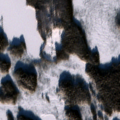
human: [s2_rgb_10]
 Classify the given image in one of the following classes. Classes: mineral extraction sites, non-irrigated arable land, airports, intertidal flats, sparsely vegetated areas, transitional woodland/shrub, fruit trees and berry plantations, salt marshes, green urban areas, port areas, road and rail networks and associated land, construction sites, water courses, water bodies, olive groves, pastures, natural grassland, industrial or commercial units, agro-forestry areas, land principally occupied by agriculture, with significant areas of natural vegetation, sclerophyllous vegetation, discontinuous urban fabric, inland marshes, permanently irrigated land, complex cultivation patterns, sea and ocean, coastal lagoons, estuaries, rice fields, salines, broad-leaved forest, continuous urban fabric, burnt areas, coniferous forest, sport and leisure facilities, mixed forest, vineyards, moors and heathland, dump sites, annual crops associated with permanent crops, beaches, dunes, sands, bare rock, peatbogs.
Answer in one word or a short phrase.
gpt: coniferous forest, mixed forest, transitional woodland/shrub, peatbogs, water bodies